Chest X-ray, PA view. Patient: 65 years old, sex F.
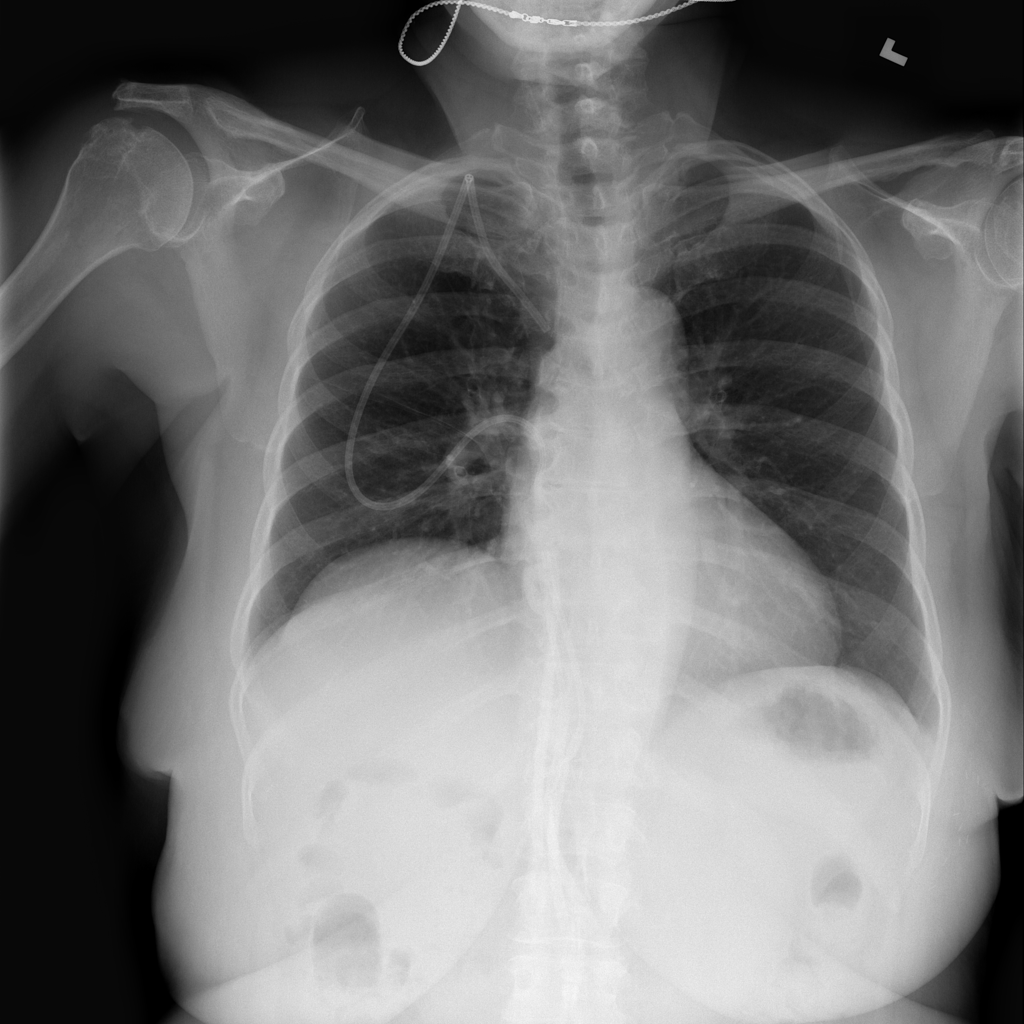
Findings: No Finding